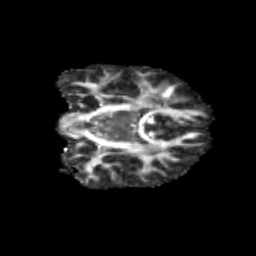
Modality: FA
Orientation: coronal
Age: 10
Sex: male
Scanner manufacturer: siemens
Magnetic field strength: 3 T
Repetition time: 3.8 s
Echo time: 0.07 s